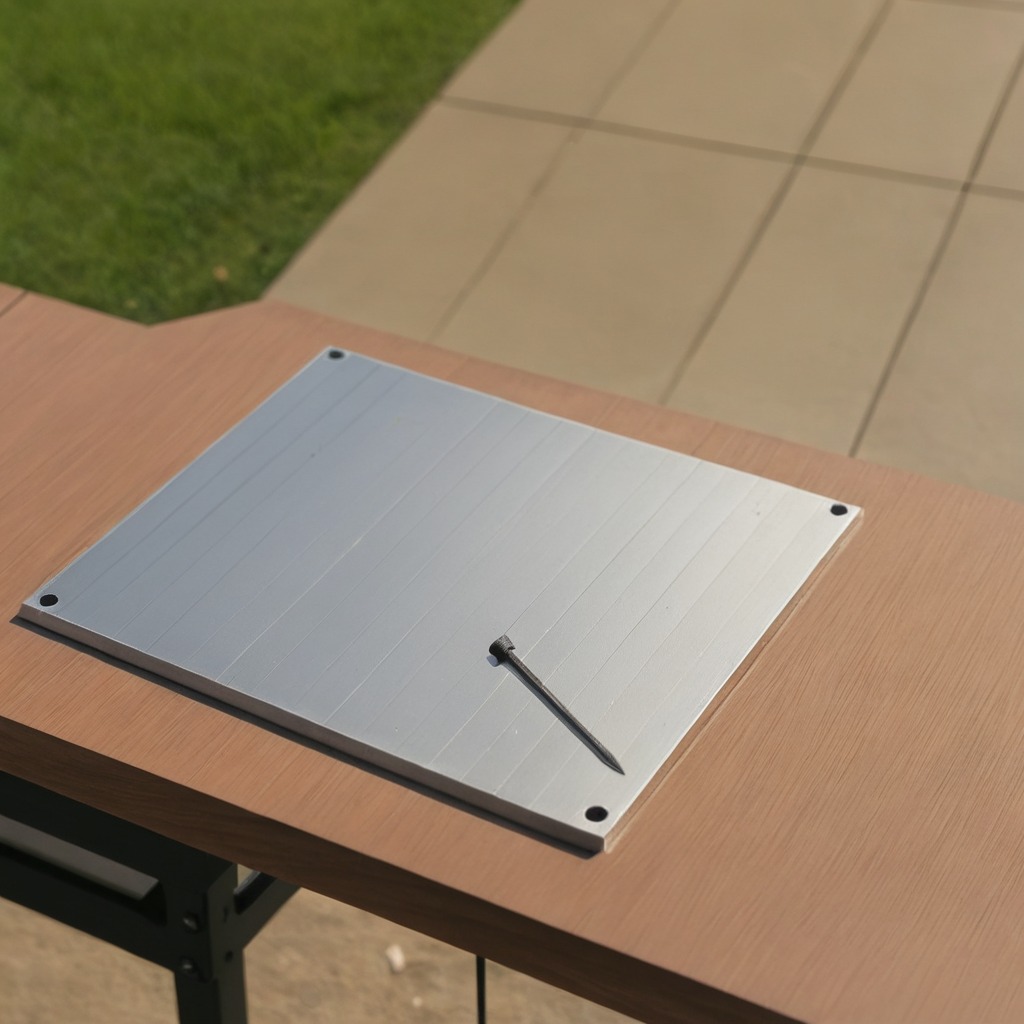
A nail lying on a clean utility table in a temporary outdoor tool station afternoon light present textured surface